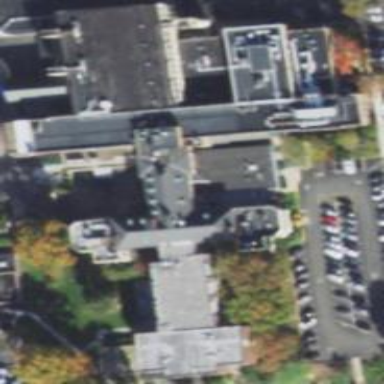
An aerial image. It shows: Hospital building.